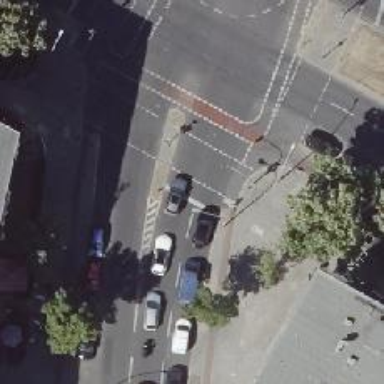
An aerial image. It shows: Road with traffic signals.